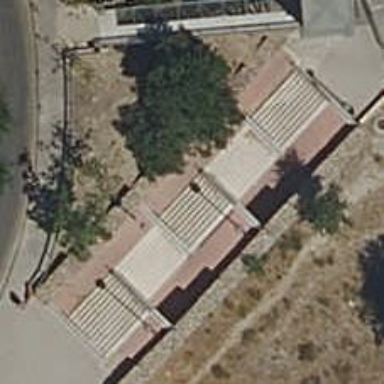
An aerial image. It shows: Paved steps.